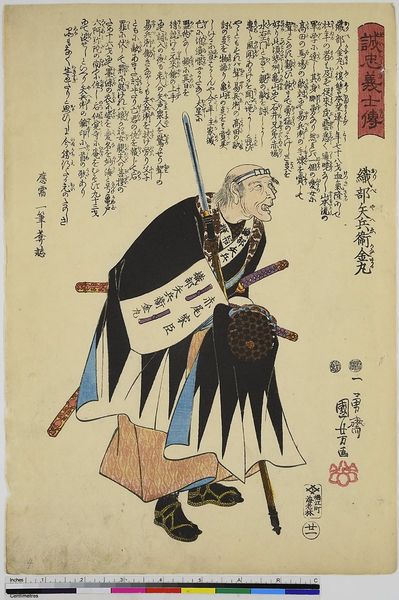
Titel: Oribe Yahe Kanamaru, Blatt 21 aus der Serie: Geschichte der loyalen Gefolgsmänner
Künstler: Utagawa Kuniyoshi
Standort: Hamburg
Institution: Museum für Kunst und Gewerbe Hamburg
Schlagwörter: mann, zeichnung, alt, portrait, gewand, person, holzschnitt, japan, sandalen, japanisch, druckgraphik, druckgrafik, text, waffen, soldat, asiatisch, china, krieger, ereignis, zeit, farbholzschnitt, situation, ereignisbild, samurai, edo, historische, reproduktionen, harakiri, druckerzeugnisse, porträt, persönlichkeit, soldatenleben, ukiyo